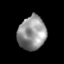
Tissue: lung
Cell type: Epithelial cells
Senescence score: 0.1873
Nuclear area (px): 925
Mean DAPI intensity: 146.483